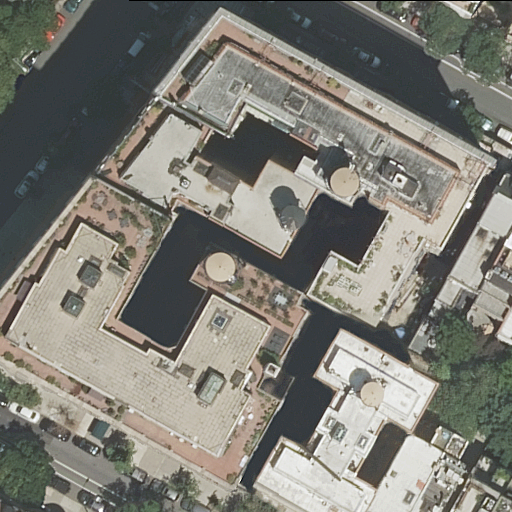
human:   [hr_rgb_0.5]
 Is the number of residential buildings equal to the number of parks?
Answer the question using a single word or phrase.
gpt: no

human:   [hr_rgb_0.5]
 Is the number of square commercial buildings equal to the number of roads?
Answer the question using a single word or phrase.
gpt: no

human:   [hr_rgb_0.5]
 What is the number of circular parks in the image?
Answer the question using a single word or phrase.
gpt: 0

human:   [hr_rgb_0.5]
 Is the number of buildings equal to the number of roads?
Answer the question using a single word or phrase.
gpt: no

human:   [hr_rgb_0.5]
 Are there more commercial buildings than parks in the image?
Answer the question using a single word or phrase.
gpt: no

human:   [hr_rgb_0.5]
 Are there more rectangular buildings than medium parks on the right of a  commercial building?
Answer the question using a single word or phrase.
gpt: yes

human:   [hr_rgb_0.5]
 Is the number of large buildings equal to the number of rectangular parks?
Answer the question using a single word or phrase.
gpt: no

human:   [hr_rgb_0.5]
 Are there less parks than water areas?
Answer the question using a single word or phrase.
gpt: no

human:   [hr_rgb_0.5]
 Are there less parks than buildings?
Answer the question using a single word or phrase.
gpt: yes

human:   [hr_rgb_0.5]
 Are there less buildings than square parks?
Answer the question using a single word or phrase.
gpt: no

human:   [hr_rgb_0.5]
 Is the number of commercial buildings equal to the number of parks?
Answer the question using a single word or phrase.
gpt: no

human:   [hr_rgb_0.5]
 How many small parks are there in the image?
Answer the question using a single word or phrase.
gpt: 0

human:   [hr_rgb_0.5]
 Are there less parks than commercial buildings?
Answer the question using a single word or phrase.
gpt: no

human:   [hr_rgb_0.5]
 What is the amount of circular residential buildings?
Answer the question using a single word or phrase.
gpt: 0

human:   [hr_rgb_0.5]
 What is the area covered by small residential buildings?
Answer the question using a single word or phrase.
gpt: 317m2

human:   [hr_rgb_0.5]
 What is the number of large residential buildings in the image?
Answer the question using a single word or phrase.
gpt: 3

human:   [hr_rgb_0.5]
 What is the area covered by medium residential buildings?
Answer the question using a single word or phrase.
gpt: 442m2

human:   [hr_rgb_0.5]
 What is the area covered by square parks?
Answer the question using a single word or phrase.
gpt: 0m2

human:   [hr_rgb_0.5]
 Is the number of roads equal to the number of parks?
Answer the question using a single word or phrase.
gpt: no

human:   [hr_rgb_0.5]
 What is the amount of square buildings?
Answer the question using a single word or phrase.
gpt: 0

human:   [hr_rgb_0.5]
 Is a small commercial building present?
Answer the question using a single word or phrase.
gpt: no

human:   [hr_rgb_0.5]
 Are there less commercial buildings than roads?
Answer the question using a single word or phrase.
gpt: yes

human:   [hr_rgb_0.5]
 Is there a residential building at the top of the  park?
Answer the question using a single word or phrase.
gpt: yes

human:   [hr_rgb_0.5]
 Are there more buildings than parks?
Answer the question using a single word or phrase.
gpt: yes

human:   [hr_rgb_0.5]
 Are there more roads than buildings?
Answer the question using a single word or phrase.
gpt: no

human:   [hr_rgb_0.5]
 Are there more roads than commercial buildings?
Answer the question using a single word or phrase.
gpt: yes

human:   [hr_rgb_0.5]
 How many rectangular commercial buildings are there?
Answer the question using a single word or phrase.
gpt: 0

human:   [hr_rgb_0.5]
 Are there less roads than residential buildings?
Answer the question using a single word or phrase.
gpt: yes

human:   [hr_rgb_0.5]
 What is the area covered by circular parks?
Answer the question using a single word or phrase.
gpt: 0m2

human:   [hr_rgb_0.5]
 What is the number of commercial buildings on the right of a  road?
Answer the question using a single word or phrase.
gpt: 0

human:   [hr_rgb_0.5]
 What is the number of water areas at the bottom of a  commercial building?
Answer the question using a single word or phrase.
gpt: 0

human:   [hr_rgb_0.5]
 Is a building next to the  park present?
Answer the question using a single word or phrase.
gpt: yes

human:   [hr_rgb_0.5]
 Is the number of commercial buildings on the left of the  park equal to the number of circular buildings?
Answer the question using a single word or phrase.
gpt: yes

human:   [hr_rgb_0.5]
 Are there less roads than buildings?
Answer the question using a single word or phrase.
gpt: yes

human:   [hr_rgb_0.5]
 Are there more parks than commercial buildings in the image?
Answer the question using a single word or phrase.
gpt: yes

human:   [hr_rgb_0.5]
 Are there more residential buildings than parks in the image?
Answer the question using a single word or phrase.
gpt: yes